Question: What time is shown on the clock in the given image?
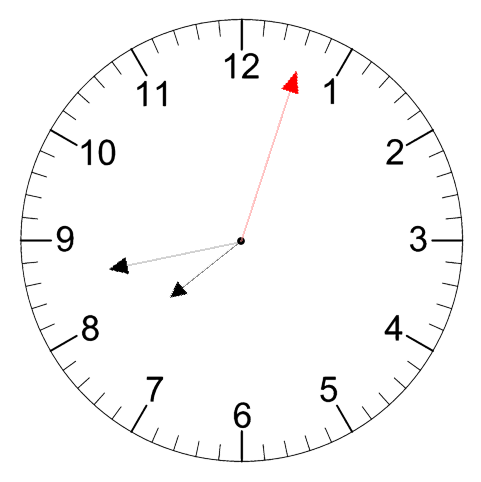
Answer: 07:43:03